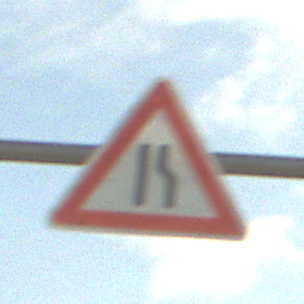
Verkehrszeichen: EinseitigVerengteFahrbahnRechts
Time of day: Midday
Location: Outdoor (RoadRail)
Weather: PartlyCloudy
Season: NotSpecified
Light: Natural